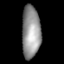
Tissue: lung
Cell type: Others
Senescence score: 0.2157
Nuclear area (px): 957
Mean DAPI intensity: 146.404